Question: I have 3 pictureBoxs each one have transparent image, like this:

To make the picture 2 and picture 3 transparent for picture 1 , I wrote this code:
'''
pictureBox2.Parent = pictureBox1;
pictureBox3.Parent = pictureBox1;
'''
Now, my problem: How can I make picture 2 transparent for picture 3?
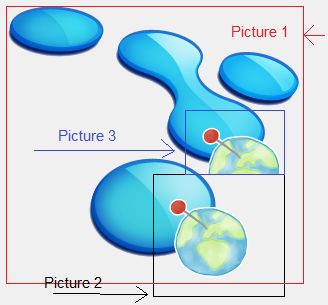
Answer: There's a limit to how well this will work, you are past that limit when you start to images. You'll then see that a PictureBox is only transparent against its Parent, parts of the composite image where other PBs contribute pixels won't be visible. You'll see the Parent's background instead.
You'll need to switch to a single PictureBox and write code. Implement its Paint event handler and call e.Graphics.DrawImage() to draw the images. Layering is now no longer a problem, paint is always transparent against its background. Also the way that WPF implements transparency.